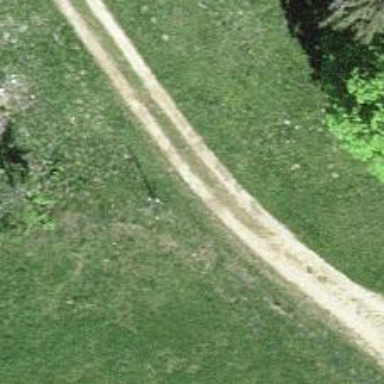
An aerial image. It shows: Gravel track with grade2 tracktype.